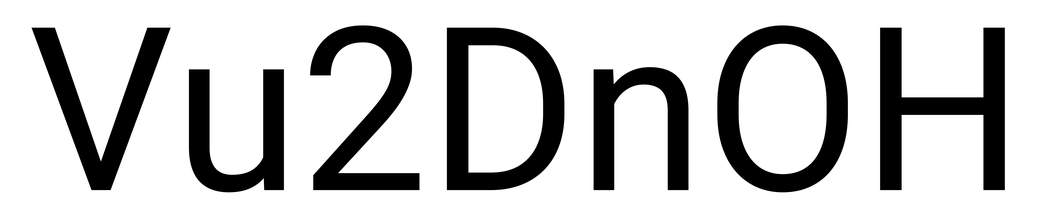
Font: Roboto_Regular